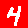
Digit: 4